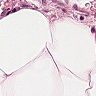
Metastatic tissue present: no